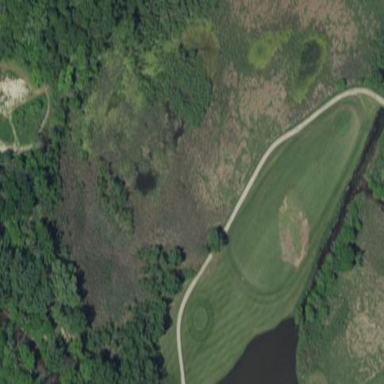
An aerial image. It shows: Water hazard on golf course. The hazard is natural water feature.